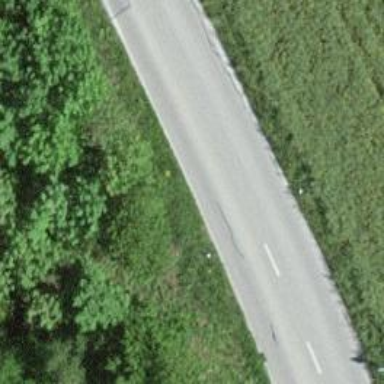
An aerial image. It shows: Asphalt road classified as tertiary.